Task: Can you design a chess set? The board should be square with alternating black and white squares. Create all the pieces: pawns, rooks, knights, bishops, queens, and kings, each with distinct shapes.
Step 5031:
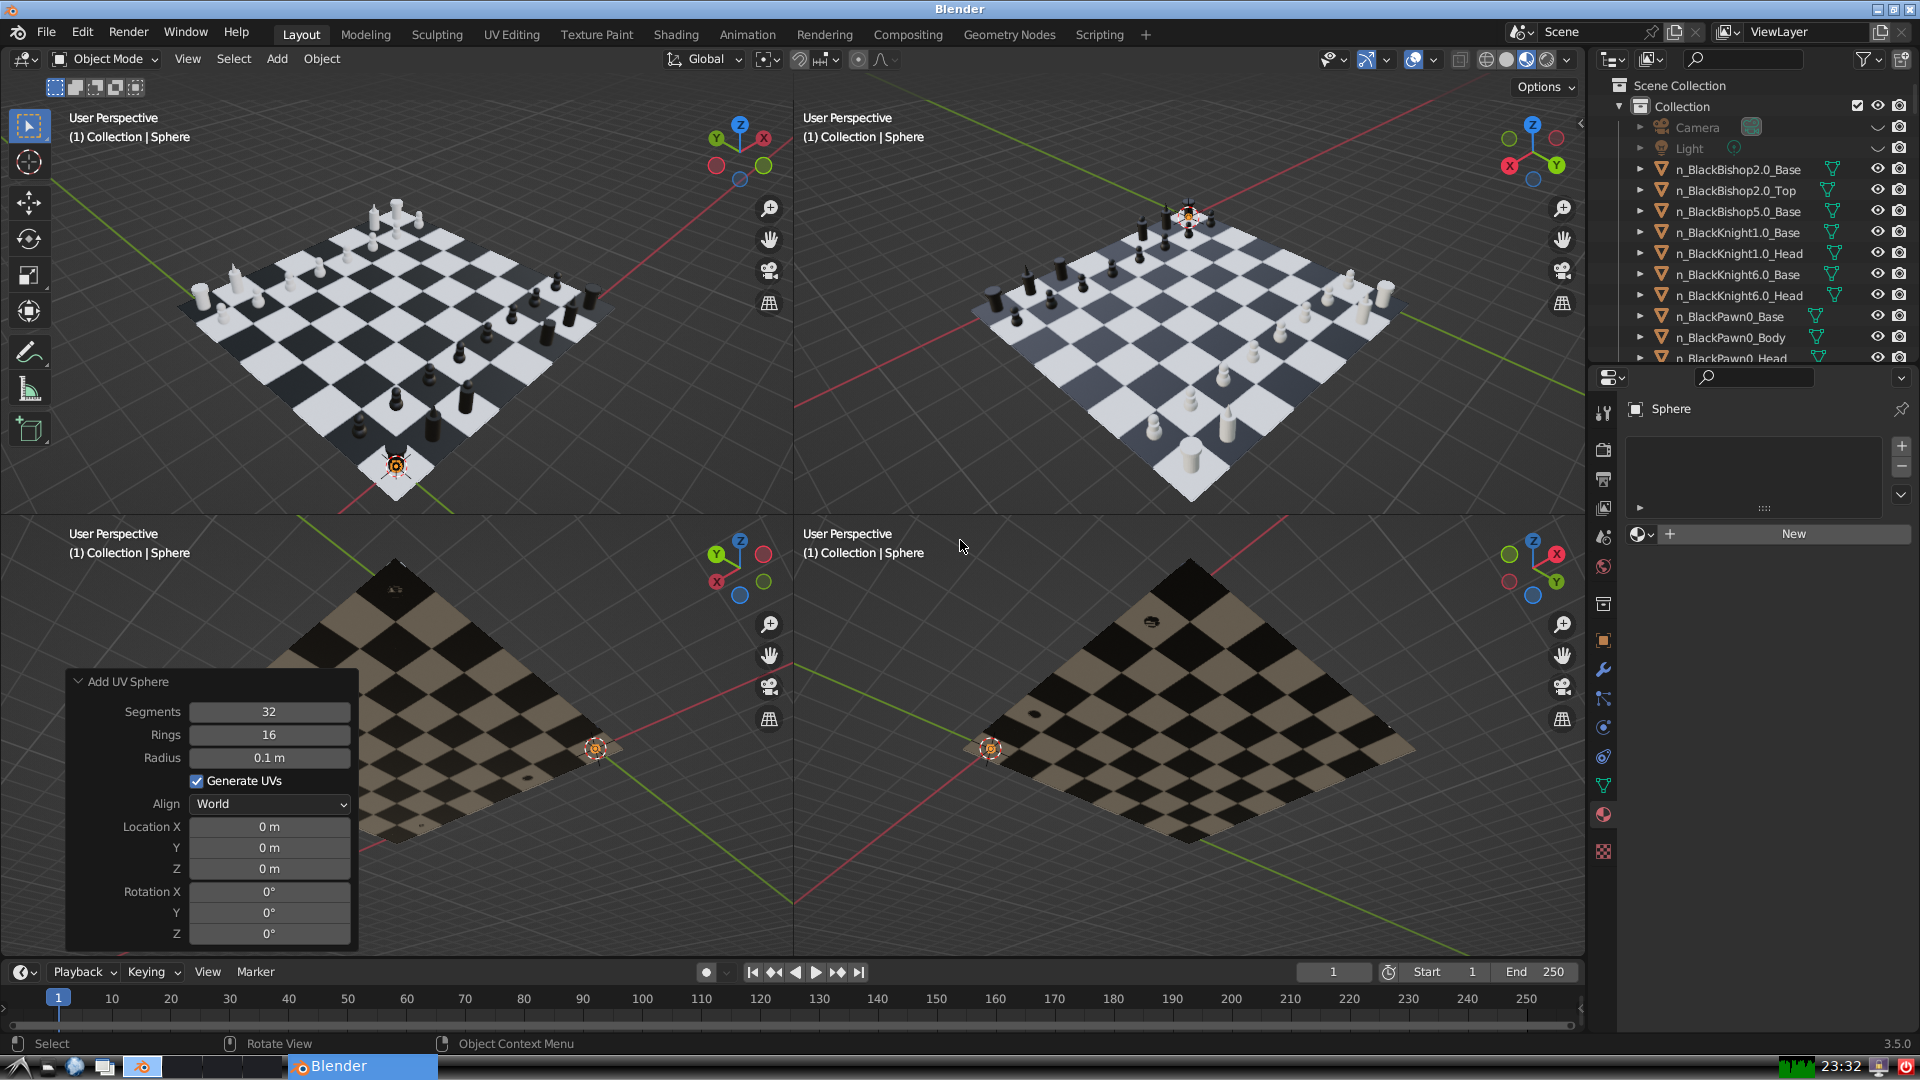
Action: {"mouse_move": [270, 827]}